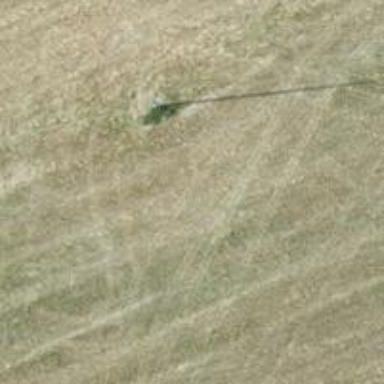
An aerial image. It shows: Power pole.